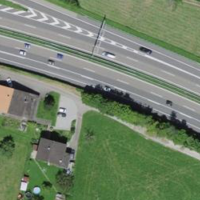
EUNIS habitat code: 57
Species observed at this site:
Milvus milvus